Field crop: tomato
Growth stage: 1
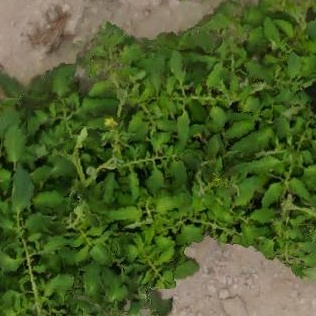
Species: tomato